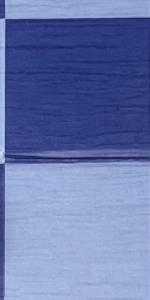
Label: Empty